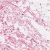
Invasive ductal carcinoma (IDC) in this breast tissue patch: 0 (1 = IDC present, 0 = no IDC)